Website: lowes
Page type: customer-info-address
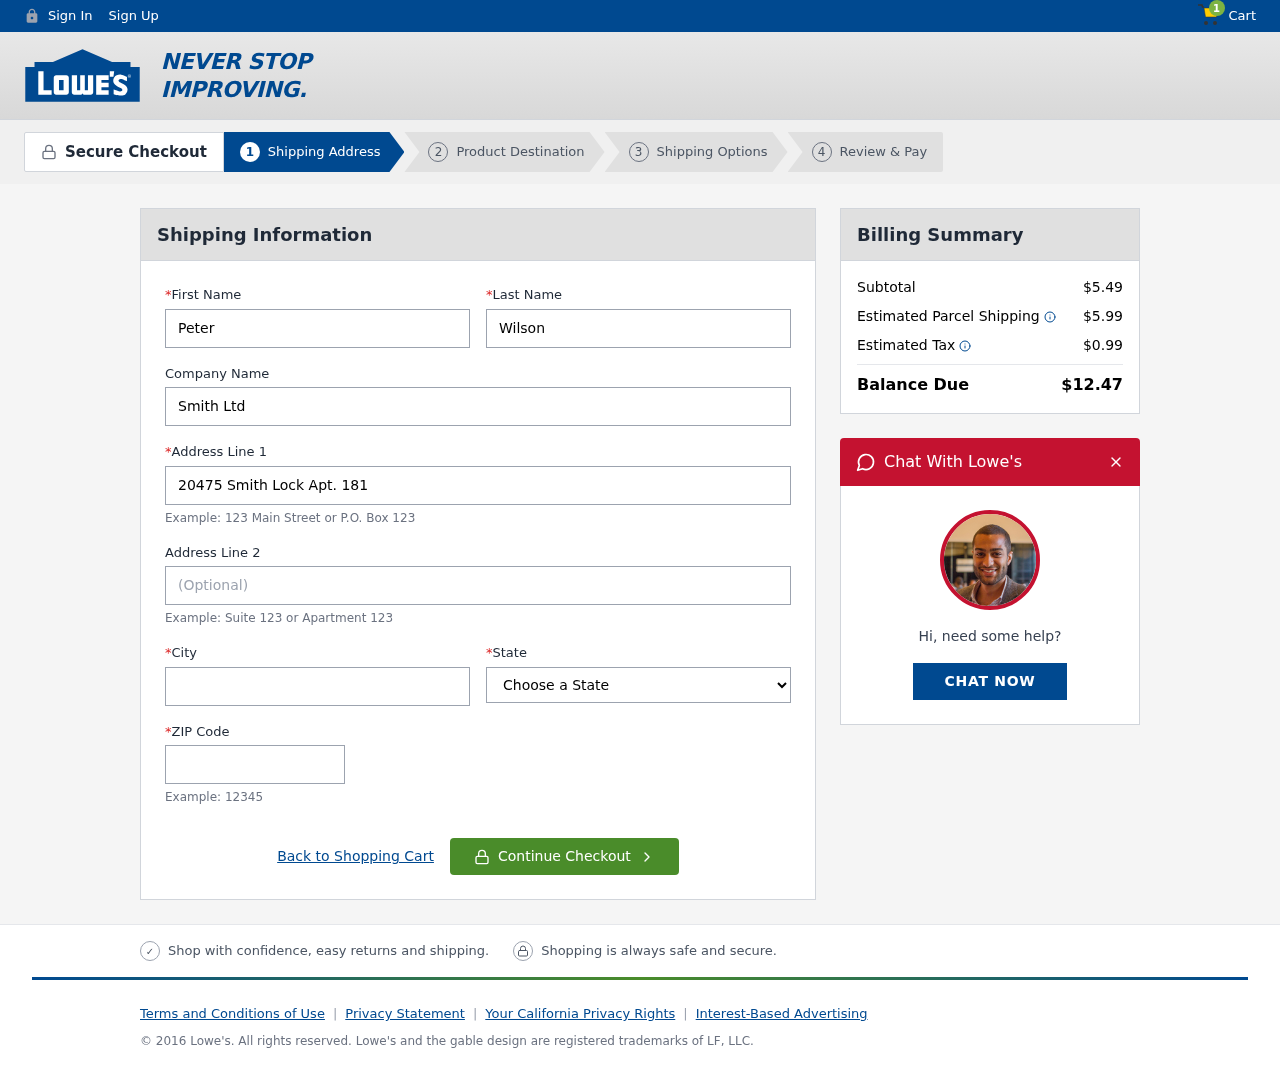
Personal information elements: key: PII_CITY
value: North Robinport
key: PII_COMPANY
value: Smith Ltd
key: PII_FIRSTNAME
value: Peter
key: PII_LASTNAME
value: Wilson
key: PII_POSTCODE
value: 31976
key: PII_STATE
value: Florida
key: PII_STREET
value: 20475 Smith Lock Apt. 181
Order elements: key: ORDER_NUM_ITEMS
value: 1
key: ORDER_SUBTOTAL
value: $5.49
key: ORDER_SHIPPING_COST
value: $5.99
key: ORDER_TAX
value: $0.99
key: ORDER_TOTAL
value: $12.47